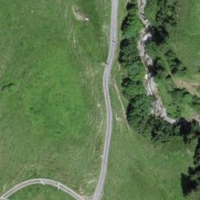
EUNIS habitat code: 23
Species observed at this site:
Tettigonia viridissima